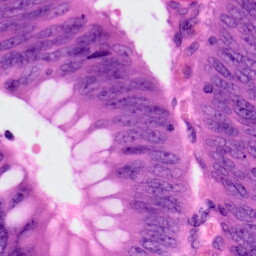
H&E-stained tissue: Colon